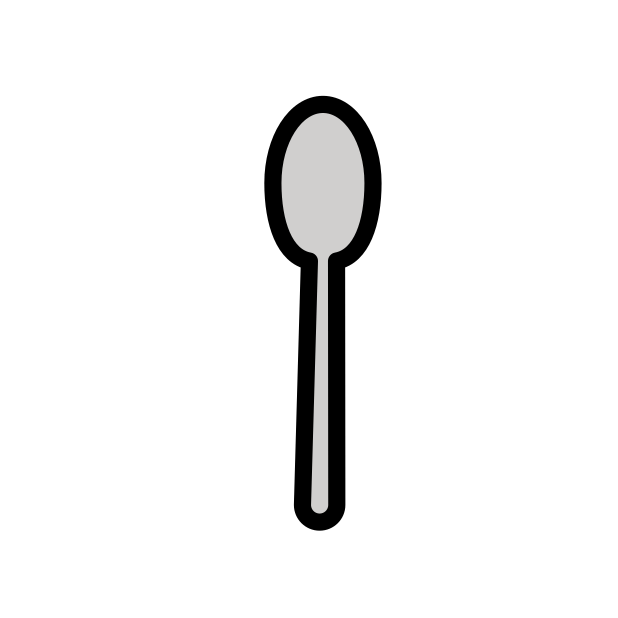
spoon